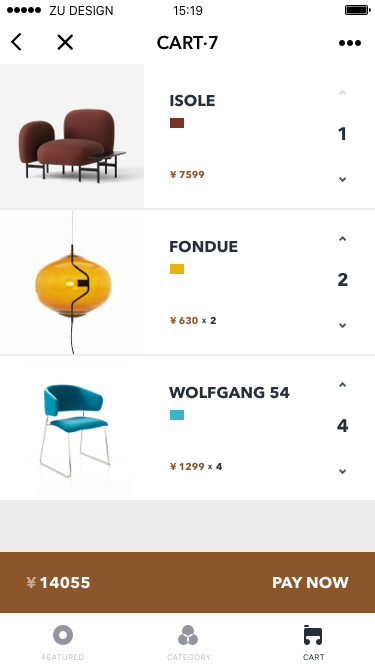
Text in this UI design:
Isole
¥ 7599
1
Fondue
¥ 630
2
x
2
Wolfgang 54
¥ 1299
4
x
4
CART·7
15:19
ZU DESIGN
14055
¥
7
PAY NOW